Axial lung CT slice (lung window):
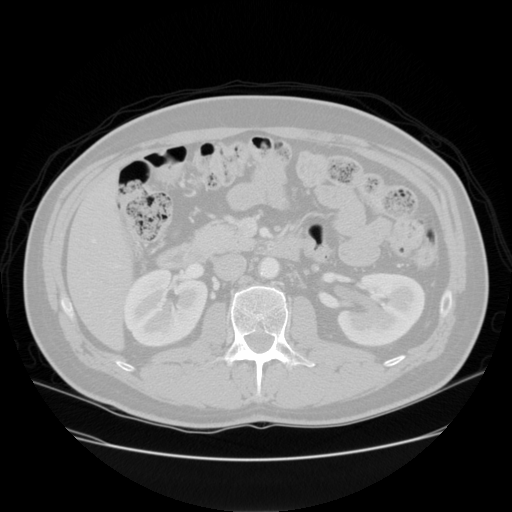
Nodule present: no